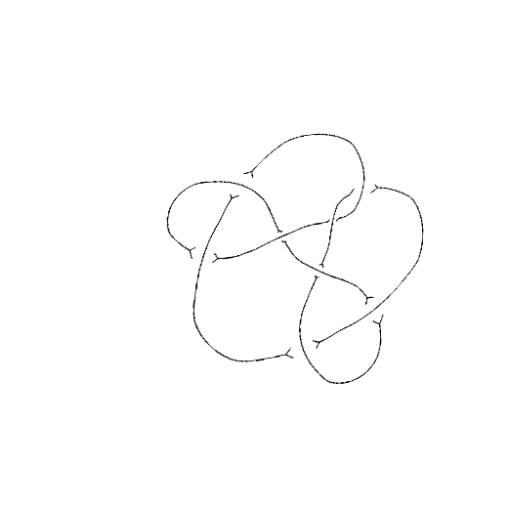
Crossing number: 8